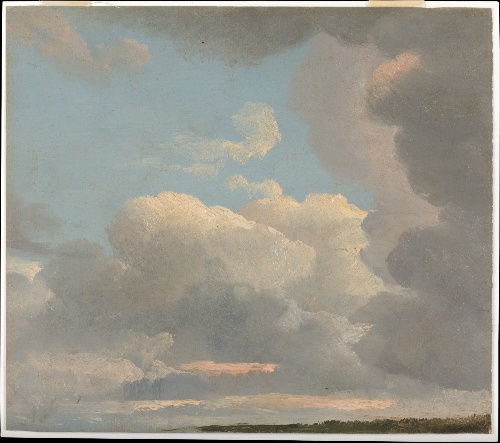
Title: Cloud Study (Early Evening)
Artist: Simon Denis
Artist bio: Flemish, Antwerp 1755–1813 Naples
Date: ca. 1786–1806
Object type: Painting
Classification: Paintings
Medium: Oil on paper
Dimensions: 8 7/8 x 10 1/8 in. (22.5 x 25.7 cm)
Department: European Paintings
Credit line: The Whitney Collection, Gift of Wheelock Whitney III, and Purchase, Gift of Mr. and Mrs. Charles S. McVeigh, by exchange, 2003
Accession year: 2003
Repository: Metropolitan Museum of Art, New York, NY
Tags: Clouds|Sky